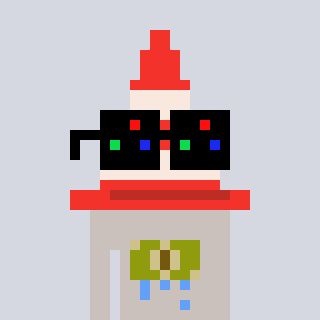
a pixel art character with square black sunglasses, a cone-shaped head and a foggrey-colored body on a cool background